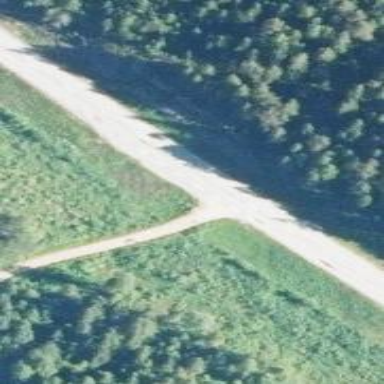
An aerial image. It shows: Asphalt road designated as trunk highway.